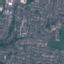
Land use / land cover class: Residential